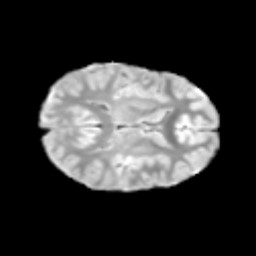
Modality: T2w
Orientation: axial
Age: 10
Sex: female
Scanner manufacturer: siemens
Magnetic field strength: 3 T
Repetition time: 3.8 s
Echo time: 0.07 s